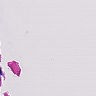
Metastatic tissue present: no